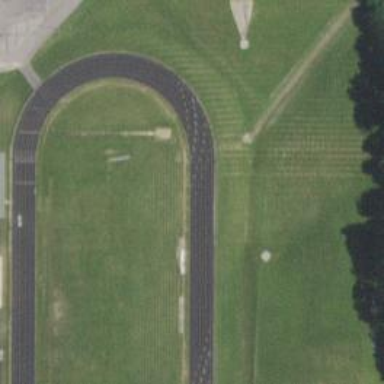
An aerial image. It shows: Athletics track located on leisure land.